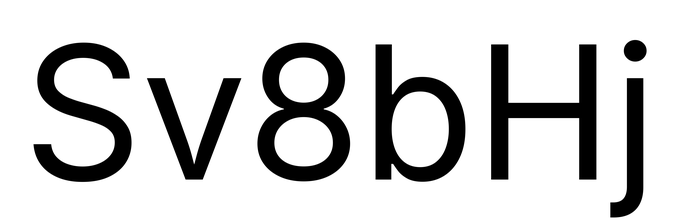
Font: Inter_Regular